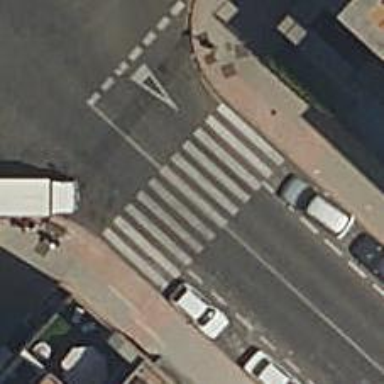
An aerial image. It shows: Zebra crossing on footway.